Question: I am new to IntelliJ IDE and I am trying to use it for a new Play project I am working on. I have added some libraries to the libraryDependencies in but IntelliJ cannot seem to resolve them as External Libraries
'''
libraryDependencies ++= Seq(
jdbc,
anorm,
cache,
"org.reactivemongo" %% "play2-reactivemongo" % "0.10.2",
"org.webjars" % "angularjs" % "1.2.13",
"org.webjars" % "foundation" % "5.1.1"
)
'''
I am using the Play 2.0 Plugin for IntelliJ Ultimate and I also have the sbt and Scala plugins installed.
When I run the command from the command line everything compiles and works fine, but it is annoying seeing all the errors in the IDE:

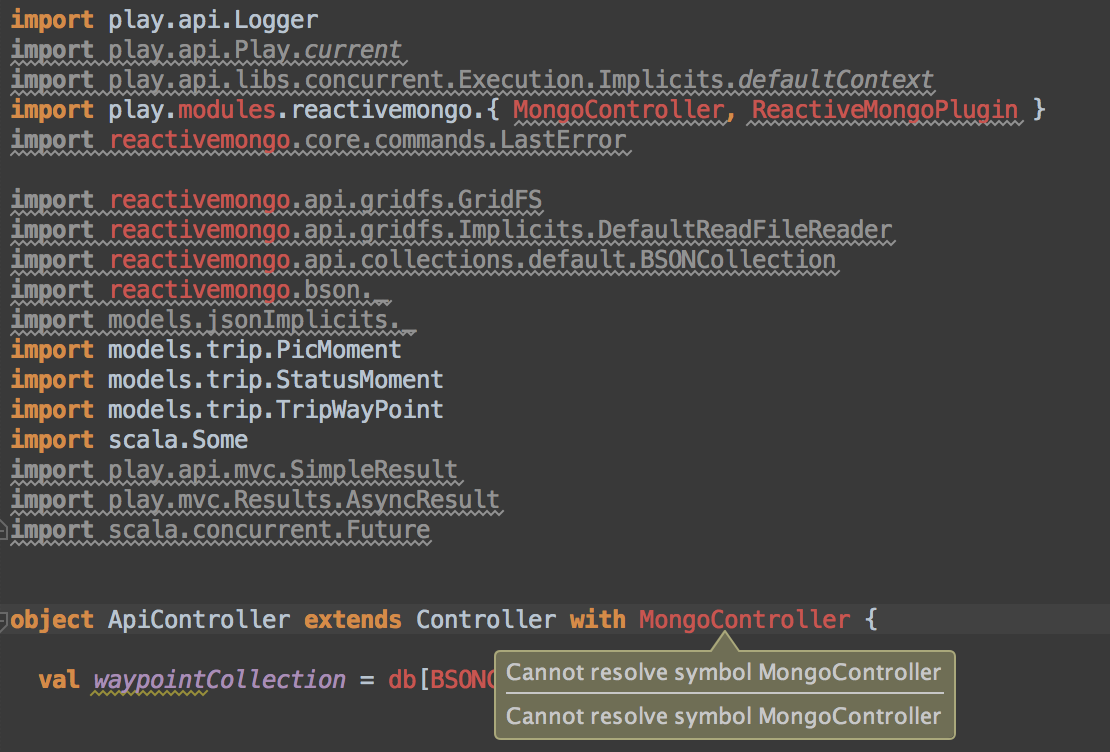
Answer: Run additionally
'''
play idea
'''
or
'''
play "idea with-sources=yes"
'''
And reload project when IntelliJ will ask for that